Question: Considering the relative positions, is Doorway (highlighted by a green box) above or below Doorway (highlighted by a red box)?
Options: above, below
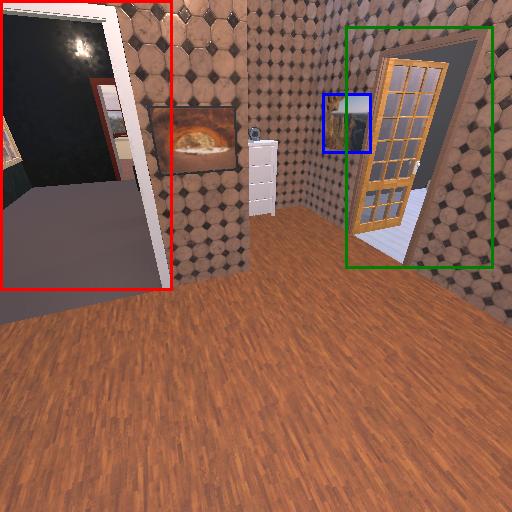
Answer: above